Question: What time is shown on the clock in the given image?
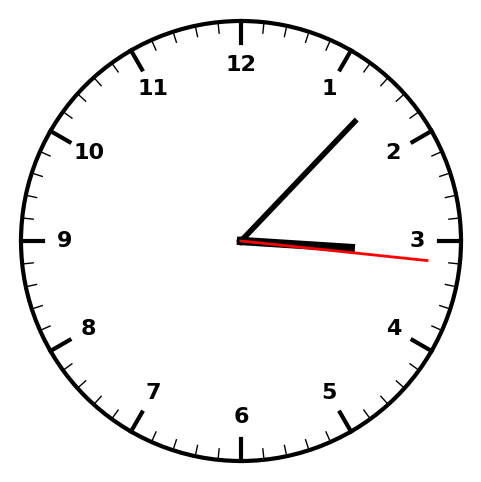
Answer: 03:07:16